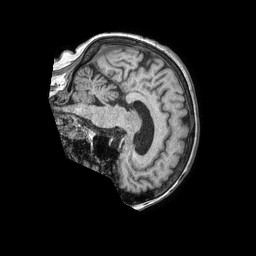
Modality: T1w
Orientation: sagittal
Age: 83
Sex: female
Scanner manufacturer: philips
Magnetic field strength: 1.5 T
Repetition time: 0.007776 s
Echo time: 0.003547 s